Current action and preconditions to check: path_clear

Your task: For each precondition in the list above, predict whether it will hold at this action.

Consider the current scene as observed from the mobile robot's camera, and analyze the predicted future states of all dynamic agents (e.g., people, animals, vehicles, or any moving entities) within the NEXT SECOND.

IMPORTANT: Only answer "very likely" if you are absolutely certain—based on strong, clear evidence—that a dynamic agent will violate the precondition in the predicted future state. Do NOT answer "very likely" for unlikely, ambiguous, or low-probability risks.

Ask yourself for each precondition: Is there a high probability, with clear and convincing evidence, that the predicted future states of any dynamic agent will interfere with the predicted future state of the currently executing action within the NEXT SECOND, causing that precondition to fail?

Assess the risk level based on these predictions. Use "likely" or "very likely" if motions create a clear risk of interference.

Use "neutral" or "improbable" if agents are nearby but their predicted paths are clearly diverging or non-conflicting.

Failure Risk Categories: "very improbable", "improbable", "neutral", "likely", "very likely"

Answer Format: Output ONLY the probability_of_failure value from these categories: "very improbable", "improbable", "neutral", "likely", "very likely"

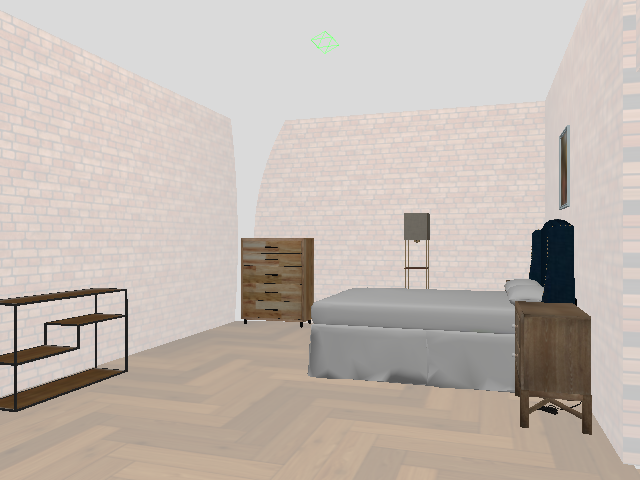

Answer: very improbable